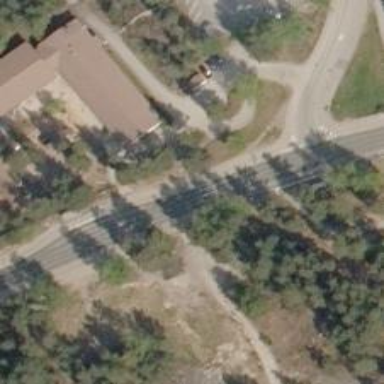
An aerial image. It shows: Marked road crossing.